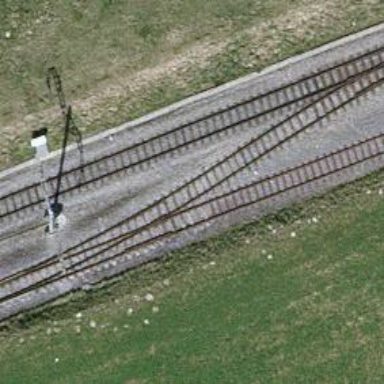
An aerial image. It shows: Narrow gauge railway siding with one track. The railway line is electrified with contact line.